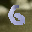
Label: 6